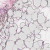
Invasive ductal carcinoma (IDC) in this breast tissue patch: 0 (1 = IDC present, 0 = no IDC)